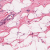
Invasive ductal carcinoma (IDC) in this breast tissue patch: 0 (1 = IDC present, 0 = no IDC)